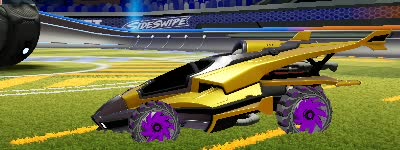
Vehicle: aftershock